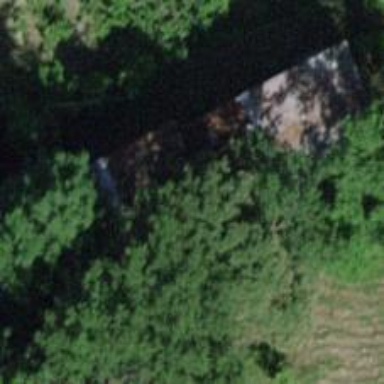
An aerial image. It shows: Shed building.